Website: lowes
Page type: customer-info-address
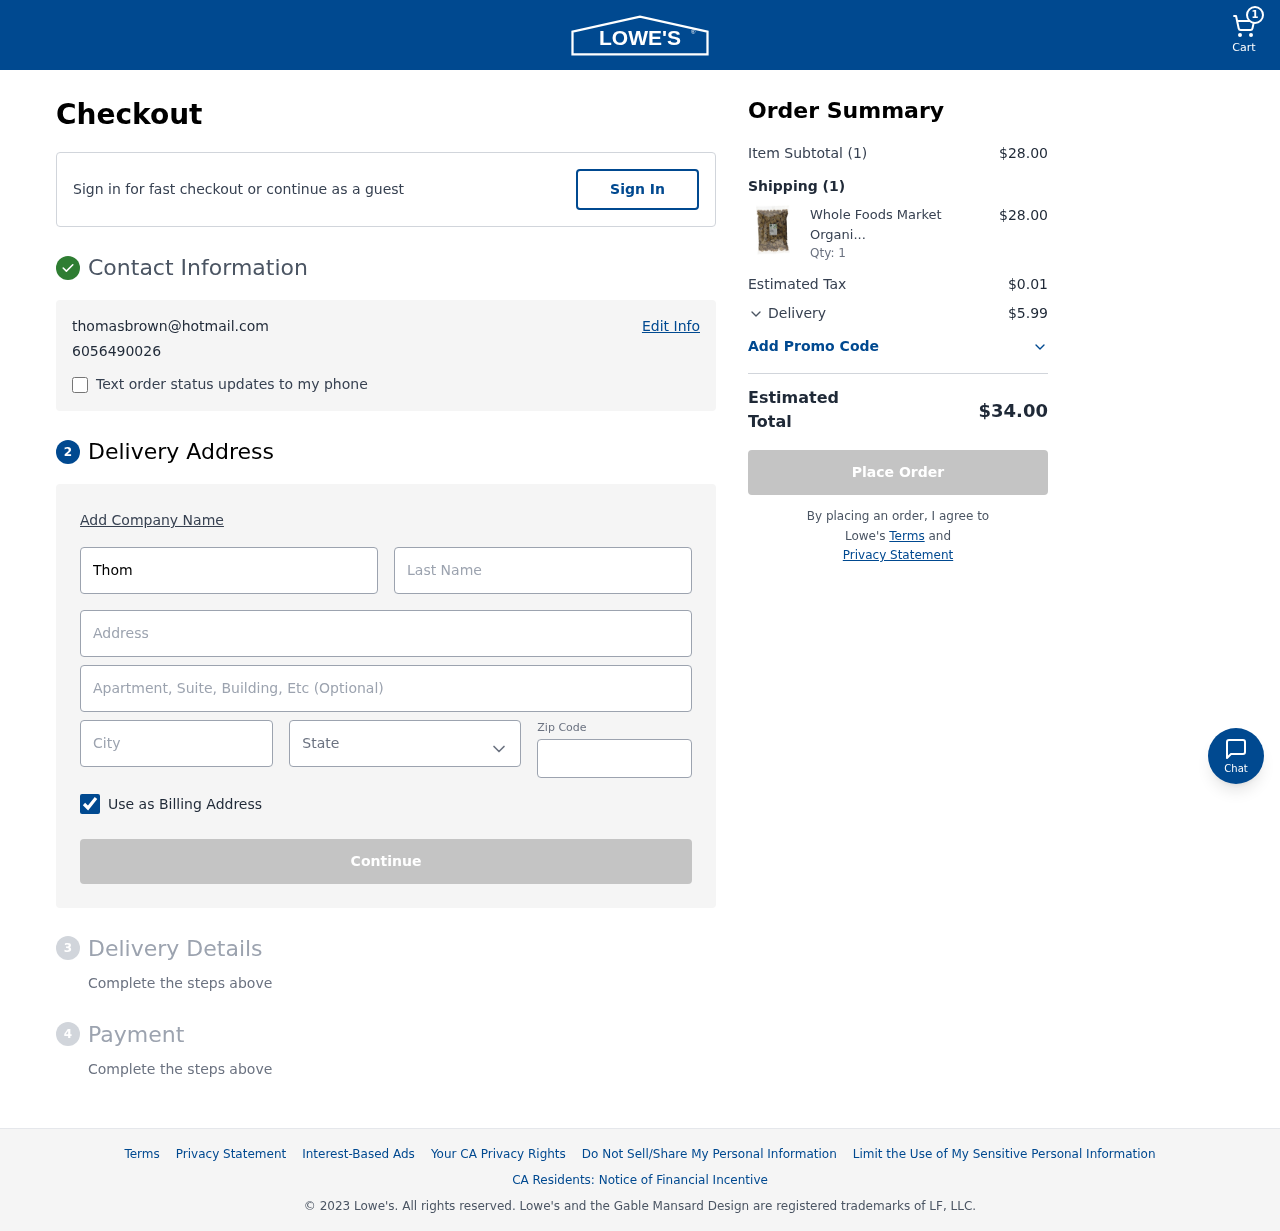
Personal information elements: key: PII_CITY
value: Lake Alicia
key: PII_EMAIL
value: thomasbrown@hotmail.com
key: PII_FIRSTNAME
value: Thomas
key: PII_LASTNAME
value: Brown
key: PII_PHONE
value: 6056490026
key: PII_POSTCODE
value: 80053
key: PII_STATE
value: Iowa
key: PII_STREET
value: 339 Sosa Oval
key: PII_STREET2
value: Apt. 673
Product elements: key: PRODUCT1_NAME
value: Whole Foods Market Organic Bran Flakes, 500 g
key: PRODUCT1_QUANTITY
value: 1
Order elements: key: ORDER_NUM_ITEMS
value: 1
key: ORDER_SUBTOTAL
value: $28.00
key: ORDER_NUM_ITEMS2
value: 1
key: ORDER_SUBTOTAL2
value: $28.00
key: ORDER_TAX
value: $0.01
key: ORDER_SHIPPING_COST
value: $5.99
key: ORDER_TOTAL
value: $34.00